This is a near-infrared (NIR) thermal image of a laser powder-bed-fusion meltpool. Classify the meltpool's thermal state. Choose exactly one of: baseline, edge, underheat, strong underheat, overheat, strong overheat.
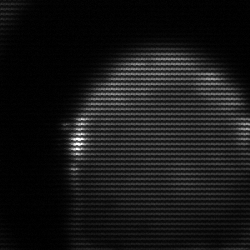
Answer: edge